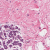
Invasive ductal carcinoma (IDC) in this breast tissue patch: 0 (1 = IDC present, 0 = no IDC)